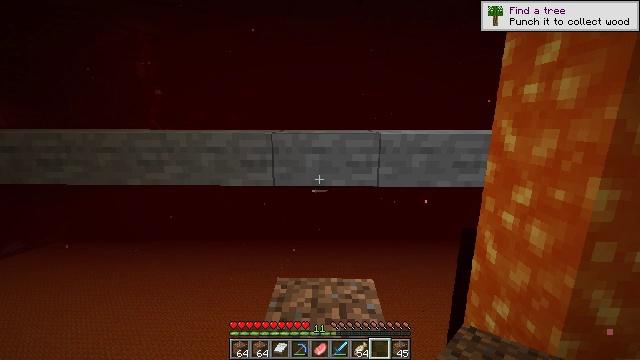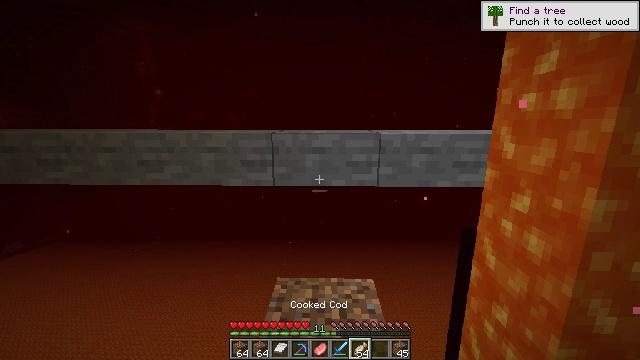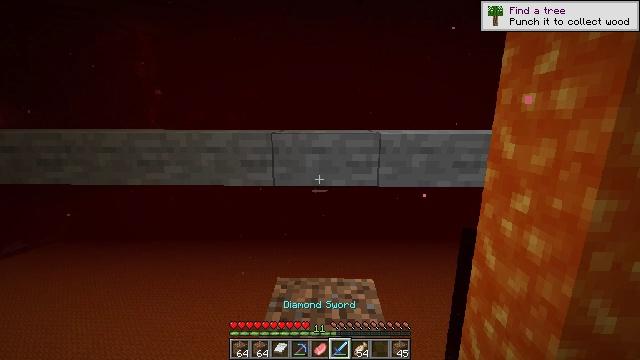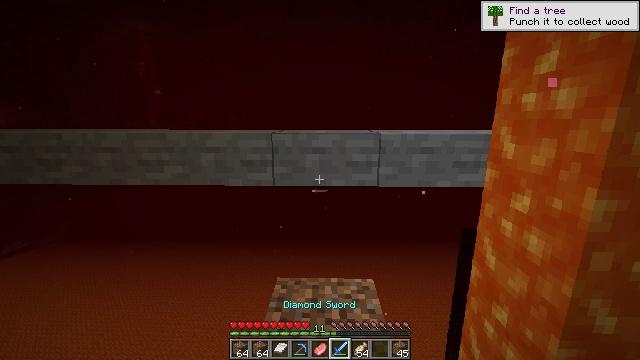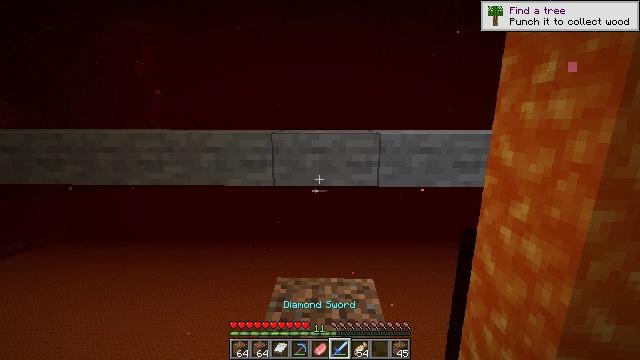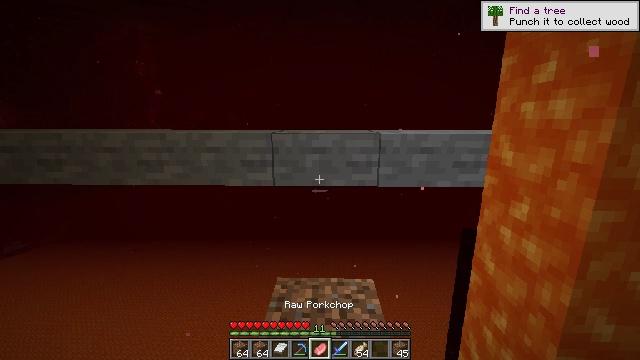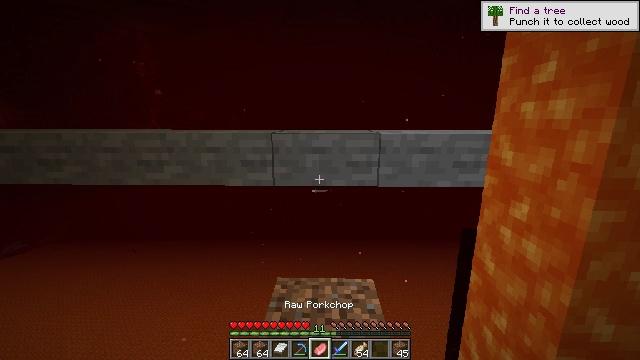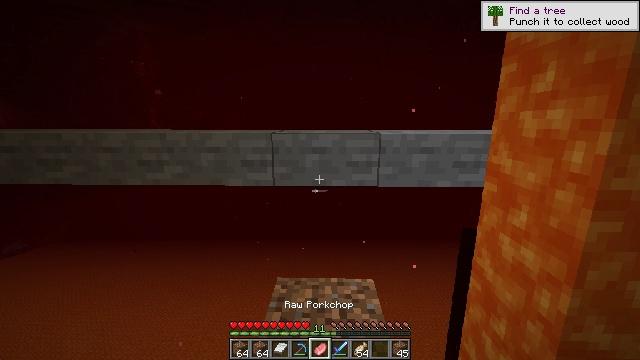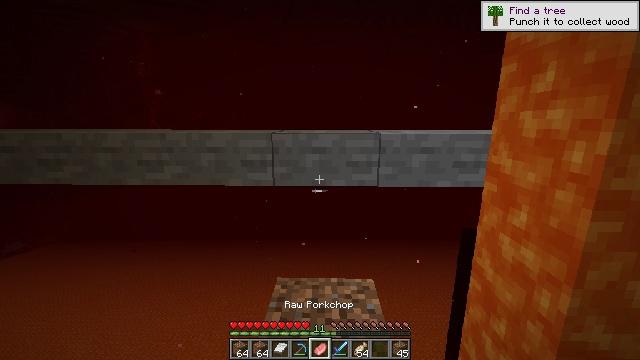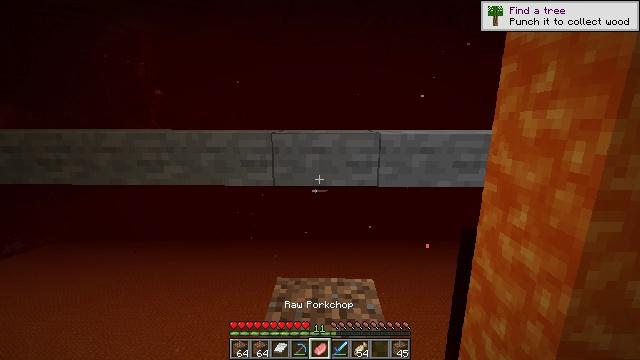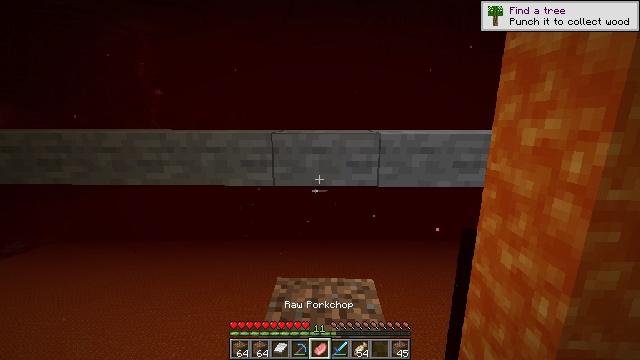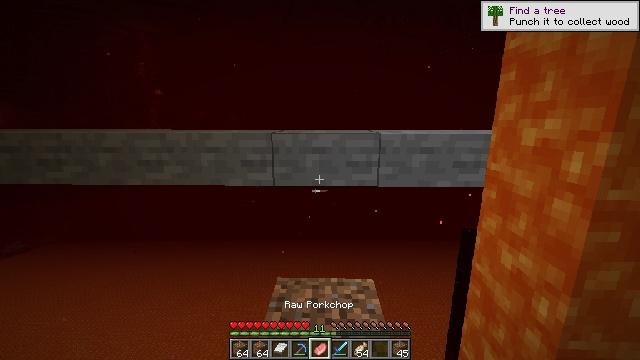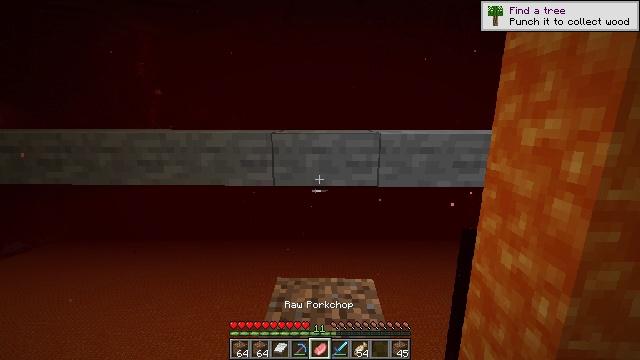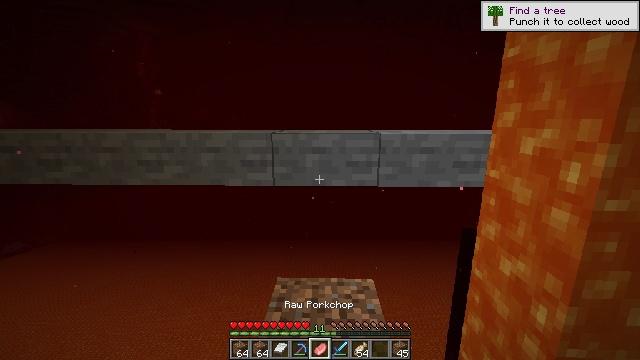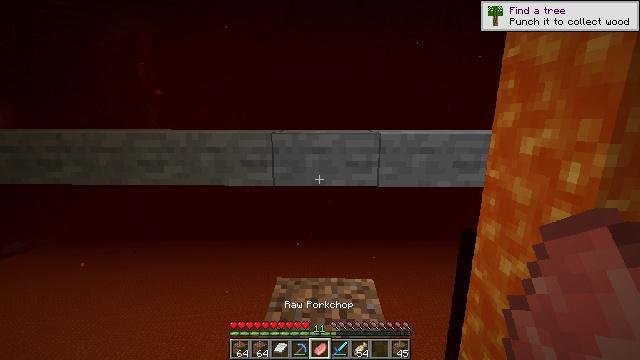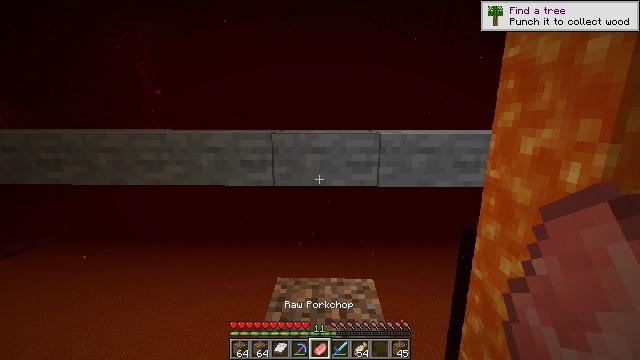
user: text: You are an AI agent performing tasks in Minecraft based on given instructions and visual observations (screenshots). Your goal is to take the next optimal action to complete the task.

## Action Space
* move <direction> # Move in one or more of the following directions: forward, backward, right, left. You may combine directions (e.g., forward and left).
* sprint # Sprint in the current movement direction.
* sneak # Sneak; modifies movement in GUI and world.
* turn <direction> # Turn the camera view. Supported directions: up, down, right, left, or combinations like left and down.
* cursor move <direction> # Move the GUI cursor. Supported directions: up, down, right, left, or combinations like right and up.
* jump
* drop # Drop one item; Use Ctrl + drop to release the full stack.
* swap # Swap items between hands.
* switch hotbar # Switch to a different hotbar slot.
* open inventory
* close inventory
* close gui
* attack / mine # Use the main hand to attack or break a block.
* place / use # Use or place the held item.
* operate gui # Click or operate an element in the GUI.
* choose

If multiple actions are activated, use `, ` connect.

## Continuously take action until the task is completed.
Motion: motion action
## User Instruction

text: Mine the stone slab block.
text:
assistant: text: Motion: no_op
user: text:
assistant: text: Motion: no_op
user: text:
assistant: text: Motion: no_op
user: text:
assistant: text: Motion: no_op
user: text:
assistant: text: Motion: no_op
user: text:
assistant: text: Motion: no_op
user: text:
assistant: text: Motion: no_op
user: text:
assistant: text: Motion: no_op
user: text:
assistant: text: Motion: no_op
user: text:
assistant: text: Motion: no_op
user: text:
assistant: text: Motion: no_op
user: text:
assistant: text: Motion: no_op
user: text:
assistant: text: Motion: no_op
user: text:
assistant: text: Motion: no_op
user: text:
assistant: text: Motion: no_op
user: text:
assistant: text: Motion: no_op
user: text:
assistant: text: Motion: no_op
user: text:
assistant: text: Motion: no_op
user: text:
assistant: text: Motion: no_op
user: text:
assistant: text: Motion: no_op
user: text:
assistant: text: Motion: no_op
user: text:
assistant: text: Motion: no_op
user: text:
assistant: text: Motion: no_op
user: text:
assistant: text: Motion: no_op
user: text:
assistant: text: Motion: no_op
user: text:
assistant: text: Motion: no_op
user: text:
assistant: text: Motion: move forward
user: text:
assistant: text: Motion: move forward
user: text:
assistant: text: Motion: move forward
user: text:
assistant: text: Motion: move forward